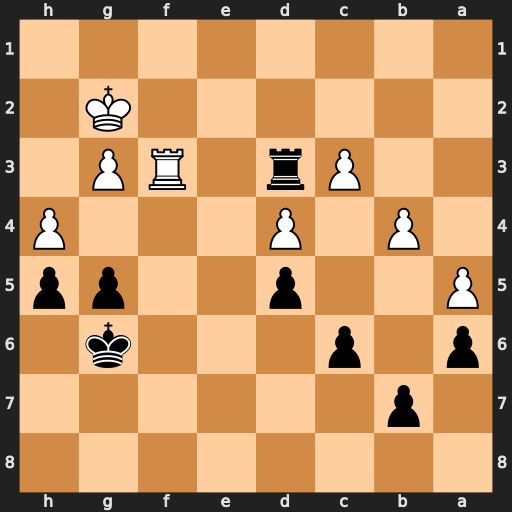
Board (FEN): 8/1p6/p1p3k1/P2p2pp/1P1P3P/2Pr1RP1/6K1/8
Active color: b
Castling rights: -
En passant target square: -
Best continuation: Rxf3 Kxf3 gxh4 gxh4 Kf5